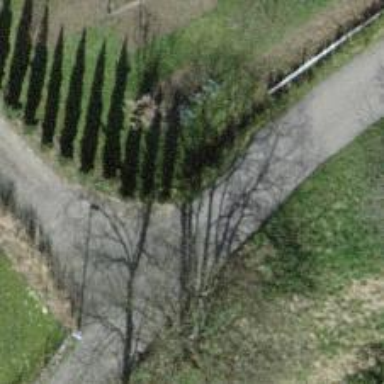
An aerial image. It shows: Hedge acting as barrier.